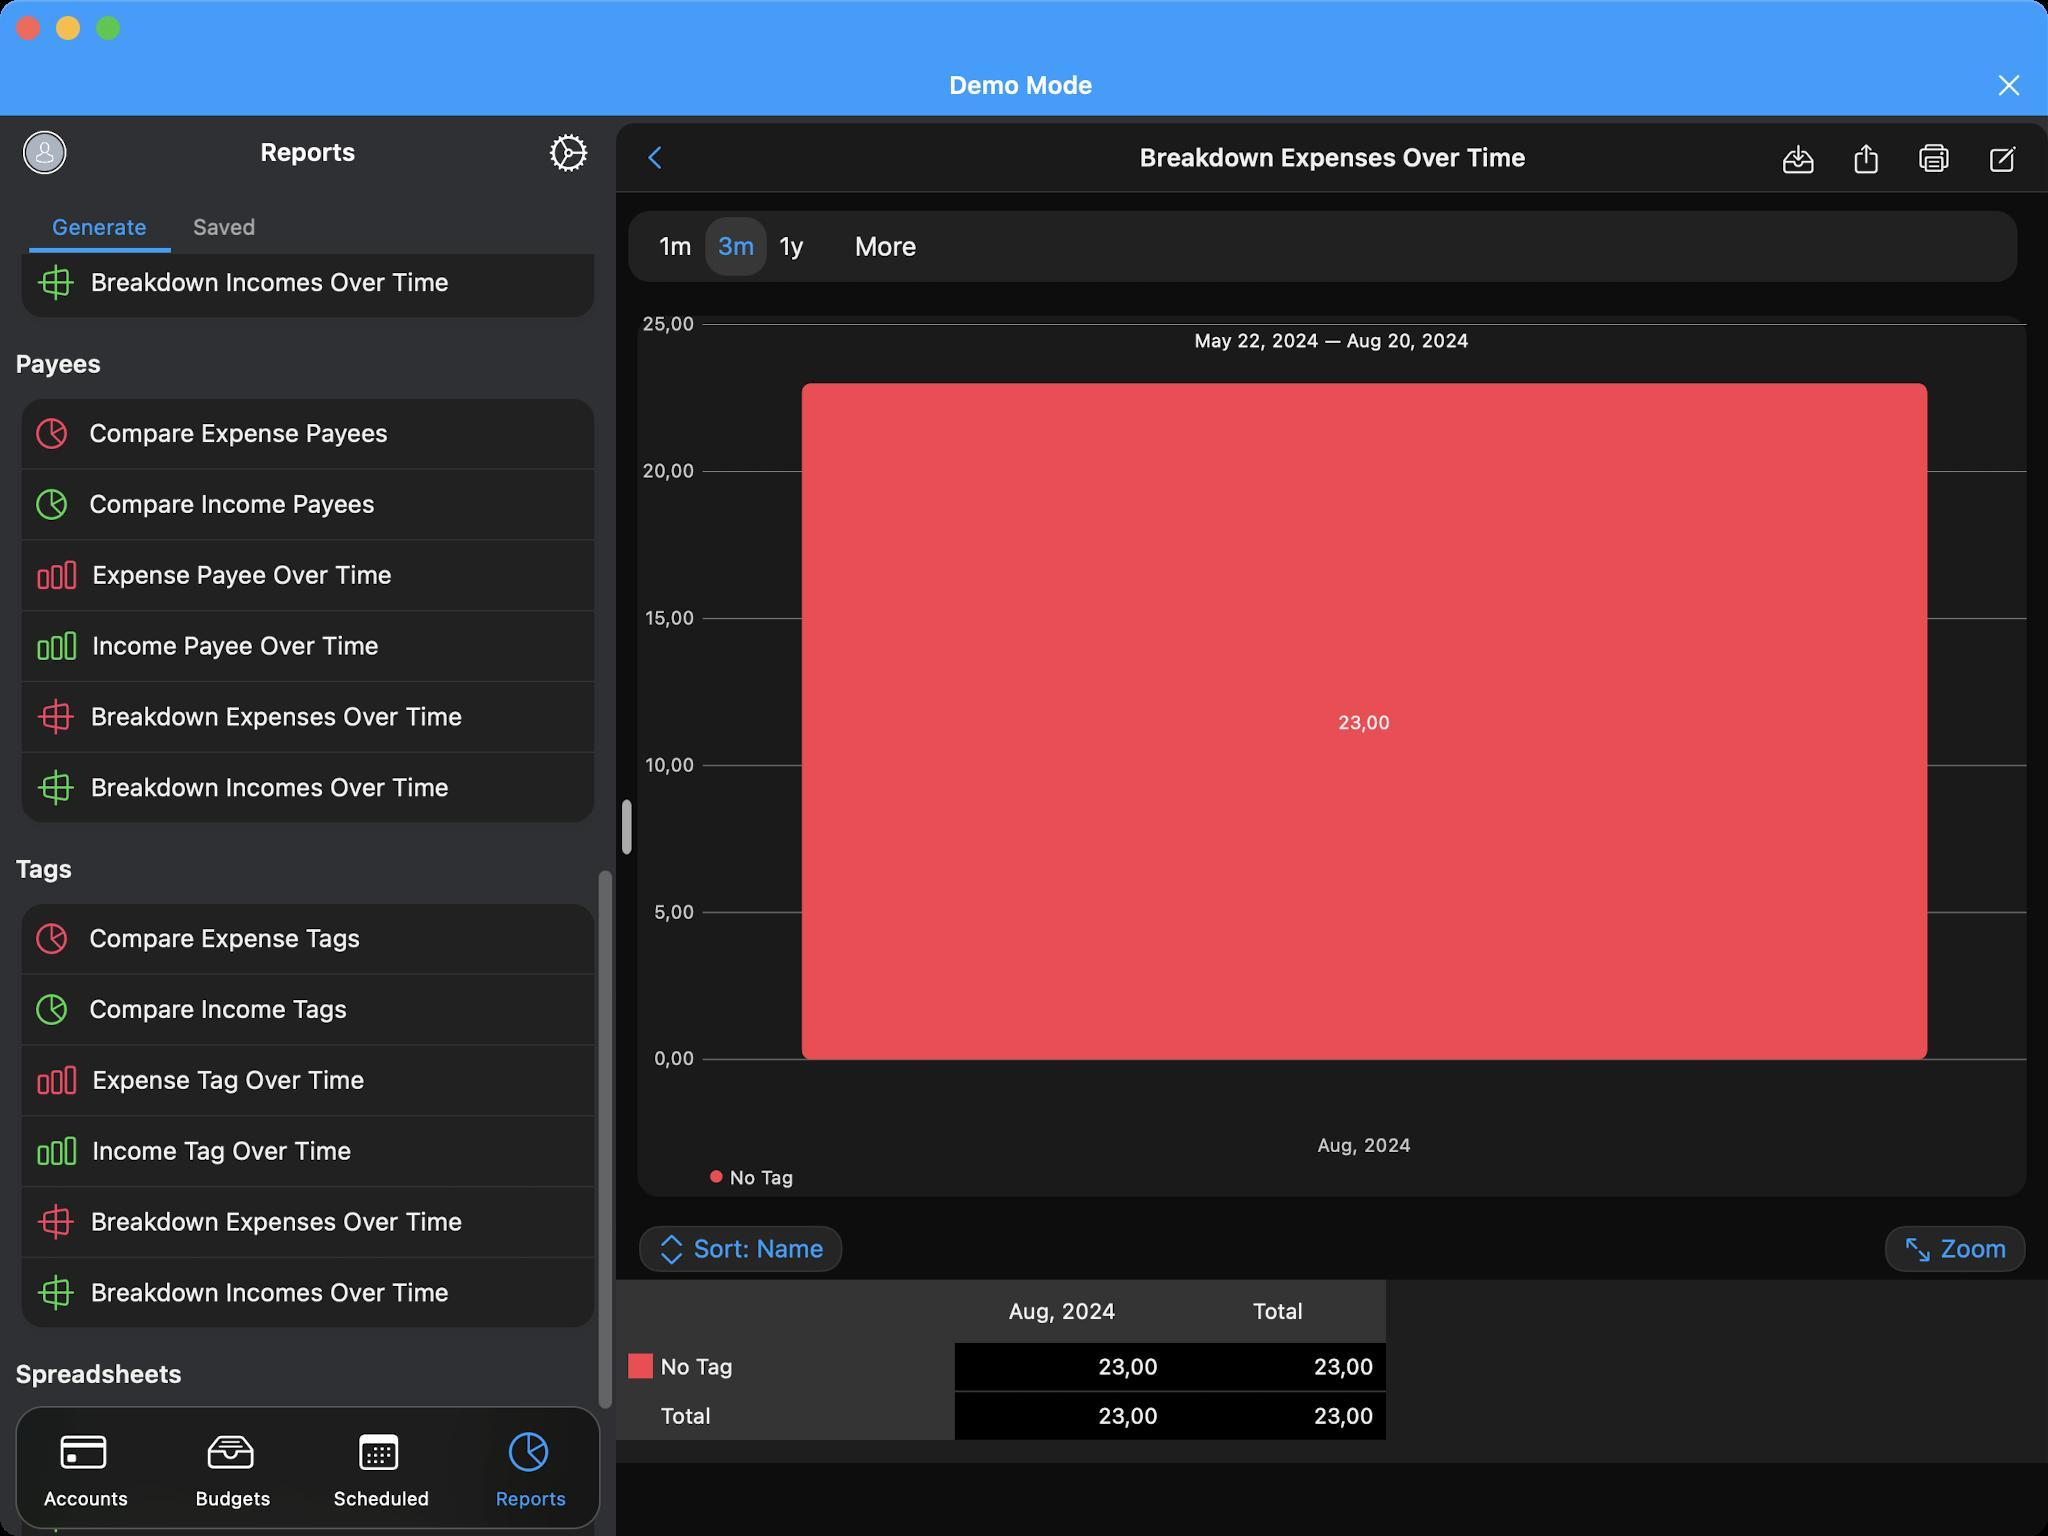
Accessibility tree:
{"name": "MoneyWiz", "role": "AXWindow", "description": null, "role_description": "standard window", "value": null, "position": "352.00;95.00", "size": "1024;768", "children": [{"name": null, "role": "AXGroup", "description": null, "role_description": "group", "value": null, "position": "0.00;0.00", "size": "1024;768", "children": [{"name": null, "role": "AXGroup", "description": null, "role_description": "group", "value": null, "position": "0.00;0.00", "size": "1024;768", "children": [{"name": null, "role": "AXGroup", "description": null, "role_description": "group", "value": null, "position": "0.00;0.00", "size": "1024;768", "children": [{"name": null, "role": "AXStaticText", "description": "Demo Mode", "role_description": "text", "value": null, "position": "159.77;34.65", "size": "701;16", "children": []}, {"name": null, "role": "AXButton", "description": "Close", "role_description": "button", "value": null, "position": "985.60;27.72", "size": "39;30", "children": []}, {"name": null, "role": "AXButton", "description": "avatar anonymous", "role_description": "button", "value": null, "position": "13.09;66.99", "size": "18;18", "children": []}, {"name": null, "role": "AXStaticText", "description": "Reports", "role_description": "text", "value": null, "position": "59.29;68.53", "size": "189;15", "children": []}, {"name": null, "role": "AXButton", "description": "settings", "role_description": "button", "value": null, "position": "273.35;65.45", "size": "22;22", "children": []}, {"name": null, "role": "AXGroup", "description": null, "role_description": "group", "value": null, "position": "308.00;57.75", "size": "716;711", "children": [{"name": null, "role": "AXButton", "description": "Back", "role_description": "button", "value": null, "position": "308.00;61.60", "size": "52;35", "children": []}, {"name": null, "role": "AXStaticText", "description": "Breakdown Expenses Over Time", "role_description": "text", "value": null, "position": "569.80;61.60", "size": "193;35", "children": []}, {"name": null, "role": "AXGroup", "description": null, "role_description": "group", "value": null, "position": "882.42;61.60", "size": "136;35", "children": [{"name": null, "role": "AXButton", "description": "inbox", "role_description": "button", "value": null, "position": "882.42;61.60", "size": "34;35", "children": []}, {"name": null, "role": "AXButton", "description": "Share", "role_description": "button", "value": null, "position": "916.30;61.60", "size": "34;35", "children": []}, {"name": null, "role": "AXButton", "description": "print", "role_description": "button", "value": null, "position": "950.18;61.60", "size": "34;35", "children": []}, {"name": null, "role": "AXButton", "description": "compose", "role_description": "button", "value": null, "position": "984.06;61.60", "size": "34;35", "children": []}]}, {"name": null, "role": "AXGroup", "description": null, "role_description": "table", "value": null, "position": "308.00;96.25", "size": "716;672", "children": [{"name": null, "role": "AXGroup", "description": null, "role_description": "group", "value": null, "position": "314.16;105.49", "size": "160;35", "children": [{"name": null, "role": "AXGroup", "description": null, "role_description": "group", "value": null, "position": "323.40;108.57", "size": "85;29", "children": [{"name": null, "role": "AXButton", "description": "1m", "role_description": "button", "value": null, "position": "323.40;108.57", "size": "29;29", "children": []}, {"name": null, "role": "AXButton", "description": "3m", "role_description": "button", "value": null, "position": "352.66;108.57", "size": "31;29", "children": []}, {"name": null, "role": "AXButton", "description": "1y", "role_description": "button", "value": null, "position": "383.46;108.57", "size": "25;29", "children": []}]}, {"name": null, "role": "AXButton", "description": "More", "role_description": "button", "value": null, "position": "421.19;108.57", "size": "44;29", "children": []}]}, {"name": null, "role": "AXStaticText", "description": "May 22, 2024 — Aug 20, 2024", "role_description": "text", "value": null, "position": "308.00;158.62", "size": "716;23", "children": []}, {"name": null, "role": "AXHeading", "description": "Bar Chart. 1 dataset. No Tag‌", "role_description": "heading", "value": null, "position": "318.78;157.85", "size": "695;440", "children": []}, {"name": null, "role": "AXGenericElement", "description": " Aug, 2024: 23,00", "role_description": "", "value": null, "position": "400.90;191.66", "size": "563;338", "children": []}, {"name": null, "role": "AXGroup", "description": null, "role_description": "group", "value": null, "position": "308.00;609.07", "size": "716;31", "children": [{"name": null, "role": "AXButton", "description": "Sort: Name", "role_description": "button", "value": "", "position": "319.55;612.92", "size": "102;23", "children": []}, {"name": null, "role": "AXButton", "description": "Zoom", "role_description": "button", "value": "", "position": "942.48;612.92", "size": "70;23", "children": []}]}, {"name": null, "role": "AXGroup", "description": null, "role_description": "group", "value": "", "position": "308.00;639.87", "size": "716;92", "children": [{"name": null, "role": "AXStaticText", "description": "Aug, 2024, Total, No Tag‌, 23,00, 23,00, Total, 23,00, 23,00", "role_description": "text", "value": "", "position": "308.00;639.87", "size": "716;92", "children": []}]}]}, {"name": null, "role": "AXButton", "description": null, "role_description": "button", "value": null, "position": "308.00;386.54", "size": "19;54", "children": []}, {"name": null, "role": "AXButton", "description": null, "role_description": "button", "value": null, "position": "311.08;399.63", "size": "5;28", "children": []}]}, {"name": null, "role": "AXButton", "description": "Generate", "role_description": "button", "value": null, "position": "14.63;100.10", "size": "71;26", "children": []}, {"name": null, "role": "AXButton", "description": "Saved", "role_description": "button", "value": null, "position": "85.19;100.10", "size": "55;26", "children": []}, {"name": null, "role": "AXStaticText", "description": "Accounts", "role_description": "text", "value": null, "position": "7.70;-597.52", "size": "293;35", "children": []}, {"name": null, "role": "AXButton", "description": "Net worth over time", "role_description": "button", "value": null, "position": "10.78;-562.87", "size": "286;35", "children": []}, {"name": null, "role": "AXButton", "description": "Balance Over Time", "role_description": "button", "value": null, "position": "10.78;-527.45", "size": "286;35", "children": []}, {"name": null, "role": "AXButton", "description": "Compare balances", "role_description": "button", "value": null, "position": "10.78;-492.03", "size": "286;35", "children": []}, {"name": null, "role": "AXButton", "description": "Compare balances over time", "role_description": "button", "value": null, "position": "10.78;-456.61", "size": "286;35", "children": []}, {"name": null, "role": "AXButton", "description": "Cashflow (Incomes / Expenses)", "role_description": "button", "value": null, "position": "10.78;-421.19", "size": "286;35", "children": []}, {"name": null, "role": "AXStaticText", "description": "Budgets", "role_description": "text", "value": null, "position": "7.70;-379.61", "size": "293;35", "children": []}, {"name": null, "role": "AXButton", "description": "Compare Budgets", "role_description": "button", "value": null, "position": "10.78;-344.96", "size": "286;35", "children": []}, {"name": null, "role": "AXButton", "description": "Balance Over Time", "role_description": "button", "value": null, "position": "10.78;-309.54", "size": "286;35", "children": []}, {"name": null, "role": "AXStaticText", "description": "Other", "role_description": "text", "value": null, "position": "7.70;-267.96", "size": "293;35", "children": []}, {"name": null, "role": "AXButton", "description": "Statistics", "role_description": "button", "value": null, "position": "10.78;-233.31", "size": "286;35", "children": []}, {"name": null, "role": "AXButton", "description": "Profit & Loss", "role_description": "button", "value": null, "position": "10.78;-197.89", "size": "286;35", "children": []}, {"name": null, "role": "AXButton", "description": "Spreadsheet", "role_description": "button", "value": null, "position": "10.78;-162.47", "size": "286;35", "children": []}, {"name": null, "role": "AXButton", "description": "Custom report", "role_description": "button", "value": null, "position": "10.78;-127.05", "size": "286;35", "children": []}, {"name": null, "role": "AXStaticText", "description": "Categories", "role_description": "text", "value": null, "position": "7.70;-87.78", "size": "293;35", "children": []}, {"name": null, "role": "AXButton", "description": "Compare Expense Categories", "role_description": "button", "value": null, "position": "10.78;-53.13", "size": "286;35", "children": []}, {"name": null, "role": "AXButton", "description": "Compare Income Categories", "role_description": "button", "value": null, "position": "10.78;-17.71", "size": "286;35", "children": []}, {"name": null, "role": "AXButton", "description": "Expense Category Over Time", "role_description": "button", "value": null, "position": "10.78;17.71", "size": "286;35", "children": []}, {"name": null, "role": "AXButton", "description": "Income Category Over Time", "role_description": "button", "value": null, "position": "10.78;53.13", "size": "286;35", "children": []}, {"name": null, "role": "AXButton", "description": "Breakdown Expenses Over Time", "role_description": "button", "value": null, "position": "10.78;88.55", "size": "286;35", "children": []}, {"name": null, "role": "AXButton", "description": "Breakdown Incomes Over Time", "role_description": "button", "value": null, "position": "10.78;123.97", "size": "286;35", "children": []}, {"name": null, "role": "AXStaticText", "description": "Payees", "role_description": "text", "value": null, "position": "7.70;164.78", "size": "293;35", "children": []}, {"name": null, "role": "AXButton", "description": "Compare Expense Payees", "role_description": "button", "value": null, "position": "10.78;199.43", "size": "286;35", "children": []}, {"name": null, "role": "AXButton", "description": "Compare Income Payees", "role_description": "button", "value": null, "position": "10.78;234.85", "size": "286;35", "children": []}, {"name": null, "role": "AXButton", "description": "Expense Payee Over Time", "role_description": "button", "value": null, "position": "10.78;270.27", "size": "286;35", "children": []}, {"name": null, "role": "AXButton", "description": "Income Payee Over Time", "role_description": "button", "value": null, "position": "10.78;305.69", "size": "286;35", "children": []}, {"name": null, "role": "AXButton", "description": "Breakdown Expenses Over Time", "role_description": "button", "value": null, "position": "10.78;341.11", "size": "286;35", "children": []}, {"name": null, "role": "AXButton", "description": "Breakdown Incomes Over Time", "role_description": "button", "value": null, "position": "10.78;376.53", "size": "286;35", "children": []}, {"name": null, "role": "AXStaticText", "description": "Tags", "role_description": "text", "value": null, "position": "7.70;417.34", "size": "293;35", "children": []}, {"name": null, "role": "AXButton", "description": "Compare Expense Tags", "role_description": "button", "value": null, "position": "10.78;451.99", "size": "286;35", "children": []}, {"name": null, "role": "AXButton", "description": "Compare Income Tags", "role_description": "button", "value": null, "position": "10.78;487.41", "size": "286;35", "children": []}, {"name": null, "role": "AXButton", "description": "Expense Tag Over Time", "role_description": "button", "value": null, "position": "10.78;522.83", "size": "286;35", "children": []}, {"name": null, "role": "AXButton", "description": "Income Tag Over Time", "role_description": "button", "value": null, "position": "10.78;558.25", "size": "286;35", "children": []}, {"name": null, "role": "AXButton", "description": "Breakdown Expenses Over Time", "role_description": "button", "value": null, "position": "10.78;593.67", "size": "286;35", "children": []}, {"name": null, "role": "AXButton", "description": "Breakdown Incomes Over Time", "role_description": "button", "value": null, "position": "10.78;629.09", "size": "286;35", "children": []}, {"name": null, "role": "AXStaticText", "description": "Spreadsheets", "role_description": "text", "value": null, "position": "7.70;669.90", "size": "293;35", "children": []}, {"name": null, "role": "AXButton", "description": "Breakdown Payees Over Categories", "role_description": "button", "value": null, "position": "10.78;704.55", "size": "286;35", "children": []}, {"name": null, "role": "AXButton", "description": "Breakdown Categories Over Tags", "role_description": "button", "value": null, "position": "10.78;739.97", "size": "286;35", "children": []}, {"name": null, "role": "AXButton", "description": "Breakdown Payees Over Tags", "role_description": "button", "value": null, "position": "10.78;775.39", "size": "286;35", "children": []}, {"name": null, "role": "AXButton", "description": null, "role_description": "button", "value": null, "position": "8.47;703.01", "size": "69;62", "children": []}, {"name": null, "role": "AXButton", "description": "card", "role_description": "button", "value": null, "position": "8.47;710.71", "size": "69;31", "children": []}, {"name": null, "role": "AXButton", "description": null, "role_description": "button", "value": null, "position": "77.00;703.01", "size": "69;62", "children": []}, {"name": null, "role": "AXButton", "description": "Inbox Full", "role_description": "button", "value": null, "position": "82.00;710.71", "size": "69;31", "children": []}, {"name": null, "role": "AXButton", "description": null, "role_description": "button", "value": null, "position": "146.30;703.01", "size": "69;62", "children": []}, {"name": null, "role": "AXButton", "description": "calendar", "role_description": "button", "value": null, "position": "156.31;710.71", "size": "69;31", "children": []}, {"name": null, "role": "AXButton", "description": null, "role_description": "button", "value": null, "position": "215.60;703.01", "size": "69;62", "children": []}, {"name": null, "role": "AXButton", "description": "chart pie", "role_description": "button", "value": null, "position": "231.00;710.71", "size": "69;31", "children": []}, {"name": null, "role": "AXStaticText", "description": "Accounts", "role_description": "text", "value": null, "position": "8.47;741.51", "size": "69;15", "children": []}, {"name": null, "role": "AXStaticText", "description": "Budgets", "role_description": "text", "value": null, "position": "82.00;741.51", "size": "69;15", "children": []}, {"name": null, "role": "AXStaticText", "description": "Scheduled", "role_description": "text", "value": null, "position": "156.31;741.51", "size": "69;15", "children": []}, {"name": null, "role": "AXStaticText", "description": "Reports", "role_description": "text", "value": null, "position": "231.00;741.51", "size": "69;15", "children": []}]}]}]}, {"name": null, "role": "AXButton", "description": null, "role_description": "close button", "value": null, "position": "7.00;6.00", "size": "14;16", "children": []}, {"name": null, "role": "AXButton", "description": null, "role_description": "full screen button", "value": null, "position": "47.00;6.00", "size": "14;16", "children": [{"name": null, "role": "AXGroup", "description": null, "role_description": "group", "value": null, "position": "47.00;6.00", "size": "14;16", "children": [{"name": null, "role": "AXGroup", "description": null, "role_description": "group", "value": null, "position": "47.00;6.00", "size": "14;16", "children": []}]}]}, {"name": null, "role": "AXButton", "description": null, "role_description": "minimize button", "value": null, "position": "27.00;6.00", "size": "14;16", "children": []}]}